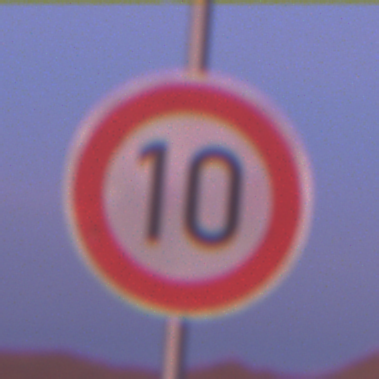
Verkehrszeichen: Geschwindigkeit10
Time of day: Dawn
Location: Outdoor (Nature)
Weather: PartlyCloudy
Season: NotSpecified
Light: Natural